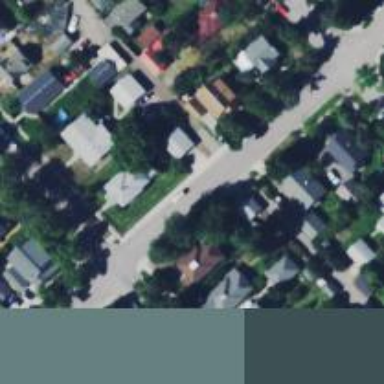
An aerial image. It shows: Alley classified as service road.